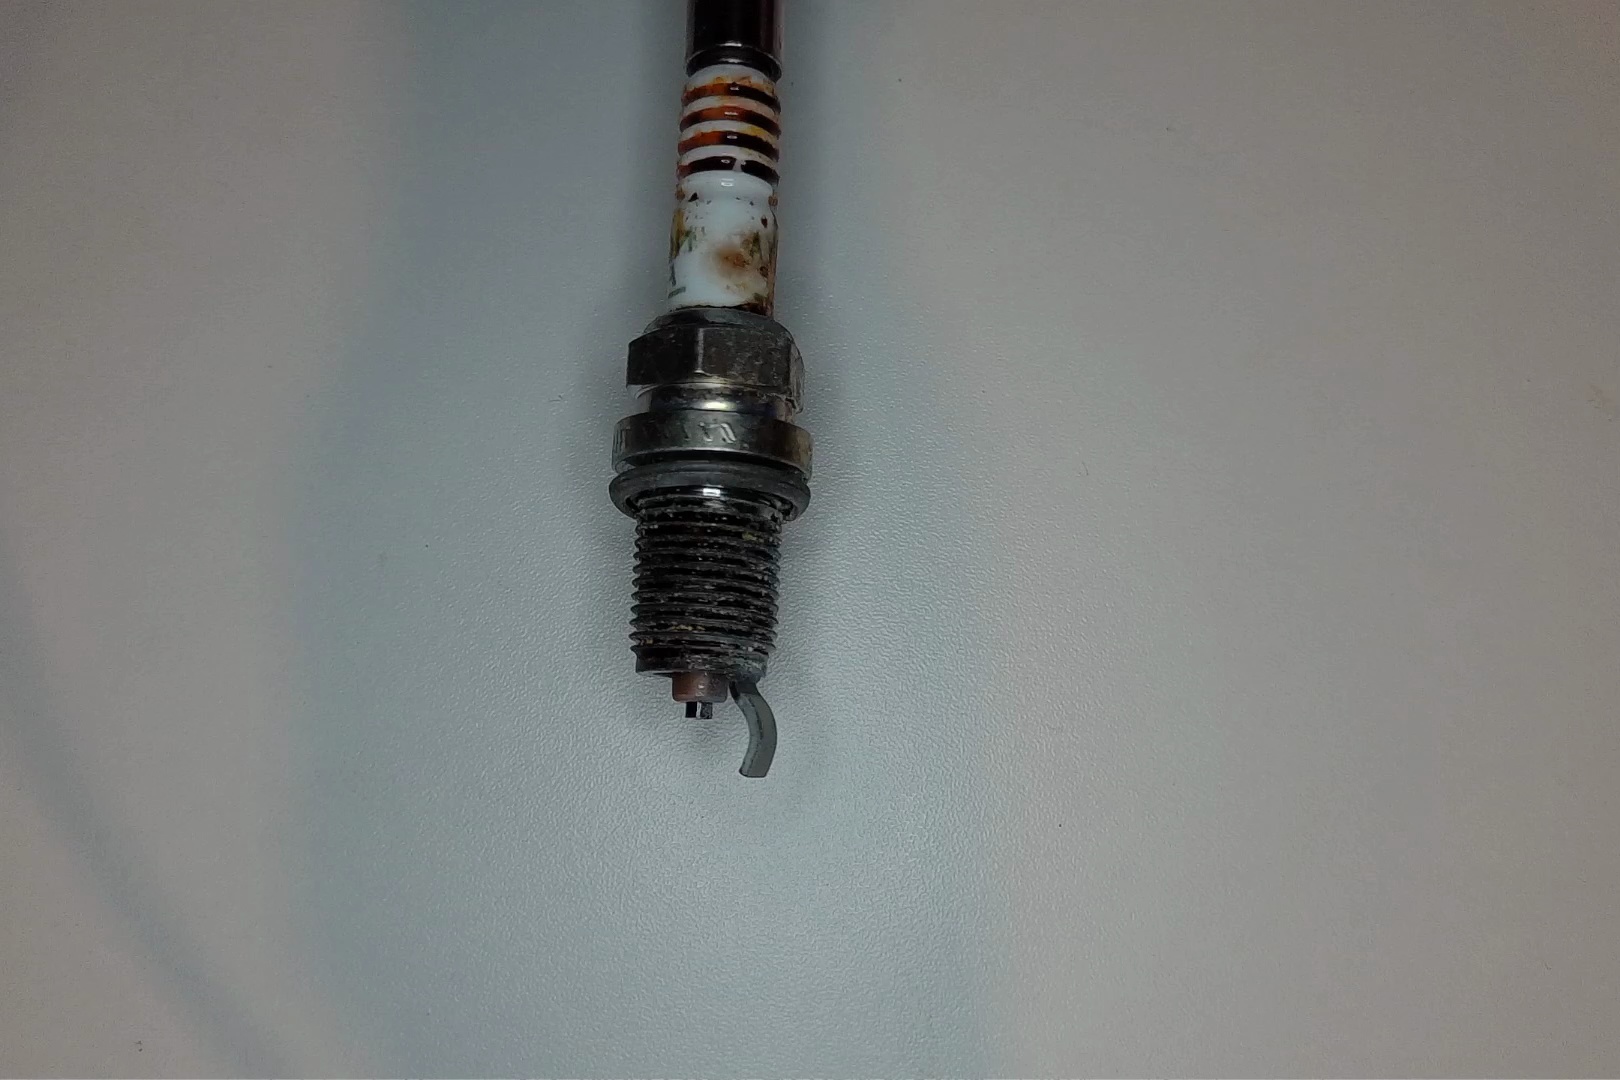
Label: anomaly